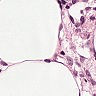
Metastatic tissue present: no